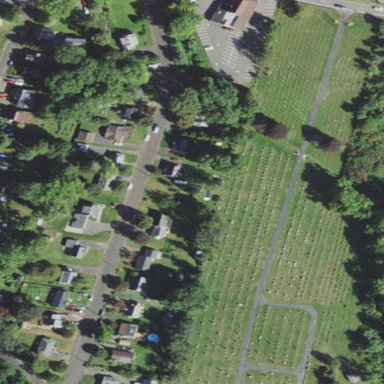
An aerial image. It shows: Private cemetery with solemn ambiance.